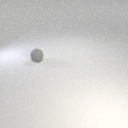
small gray rubber sphere